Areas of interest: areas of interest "Shanghai University of Finance and Economics Guoding Road Campus Tennis Court"
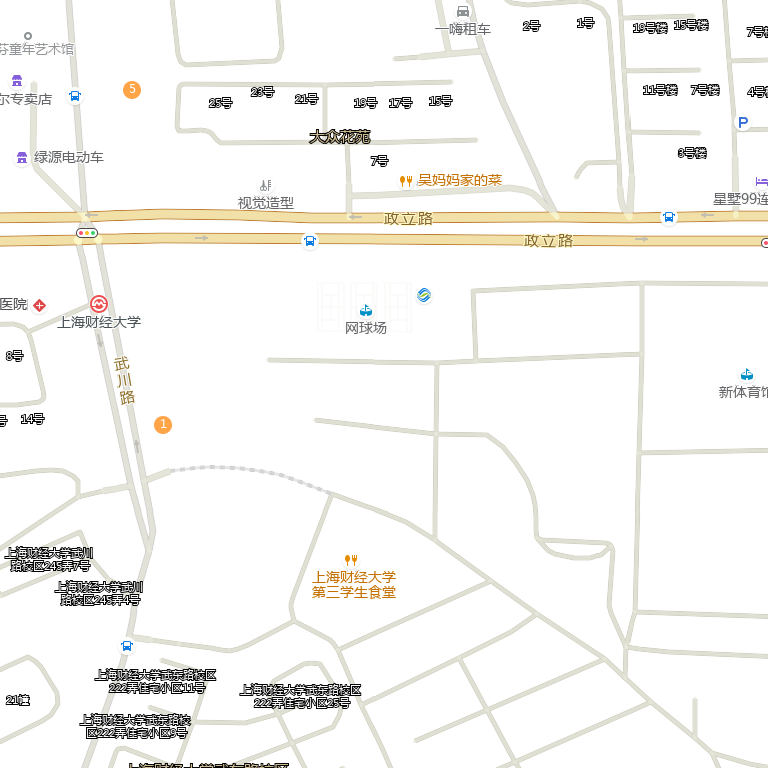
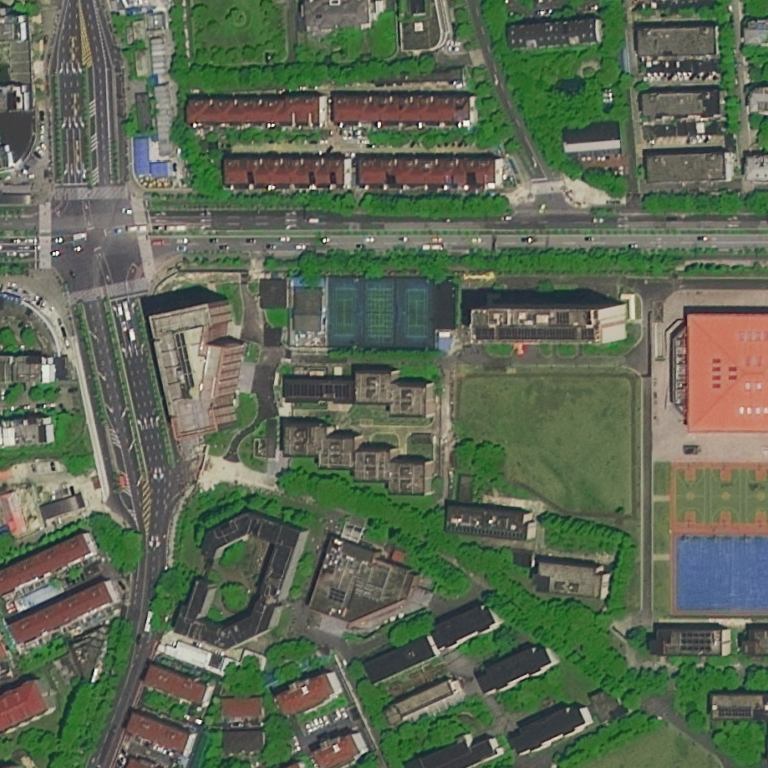